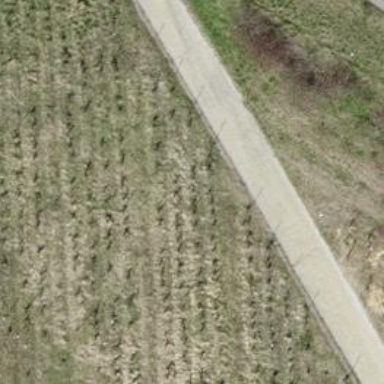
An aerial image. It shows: Agricultural track with grade1 quality surface.